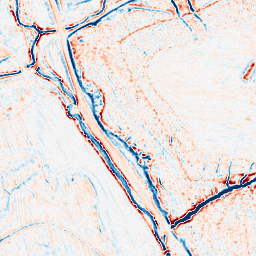
Category: edge_preserving
Decomposition family: bilateral
Decomposition parameters: d: 9
sigma_color: 75
sigma_space: 50
Upsampling method: bilinear
Upsampling parameters: scale: 8
Upsampling scale: 8